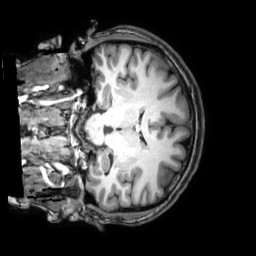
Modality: T1w
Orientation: coronal
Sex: male
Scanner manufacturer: philips
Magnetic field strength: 3 T
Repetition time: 0.008238 s
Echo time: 0.00377 s